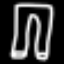
Label: pants